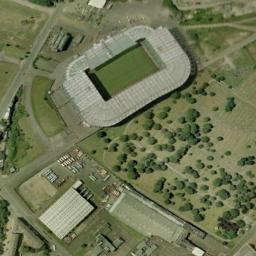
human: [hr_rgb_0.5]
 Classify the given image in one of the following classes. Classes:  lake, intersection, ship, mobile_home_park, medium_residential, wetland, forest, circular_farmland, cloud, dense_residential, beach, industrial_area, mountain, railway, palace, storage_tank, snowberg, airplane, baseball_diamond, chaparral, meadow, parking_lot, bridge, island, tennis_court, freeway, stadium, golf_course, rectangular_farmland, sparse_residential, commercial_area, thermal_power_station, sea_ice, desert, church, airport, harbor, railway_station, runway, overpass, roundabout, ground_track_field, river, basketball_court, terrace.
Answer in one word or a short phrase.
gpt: stadium